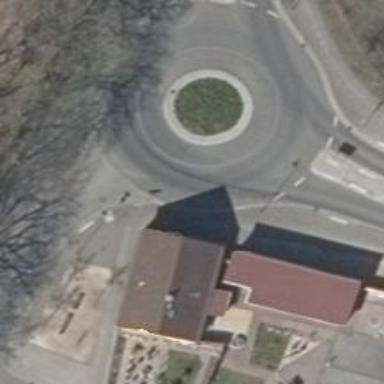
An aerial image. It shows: Secondary road with asphalt surface leading to roundabout.